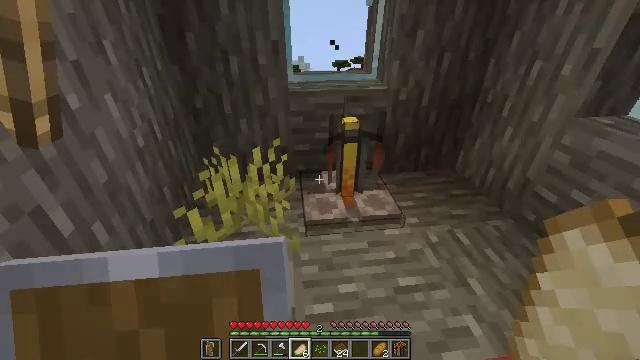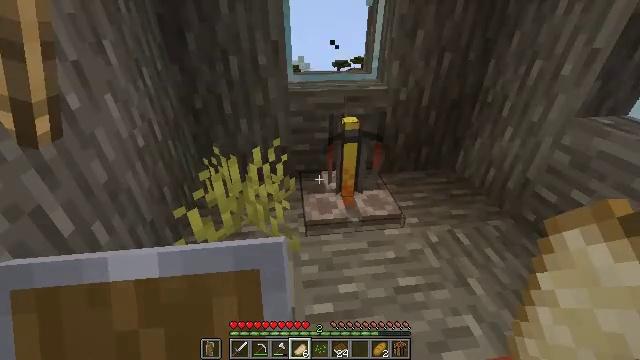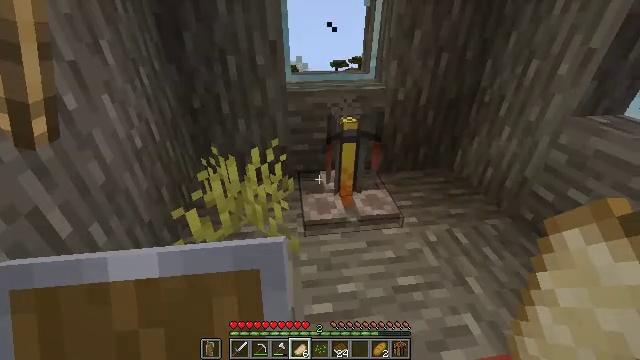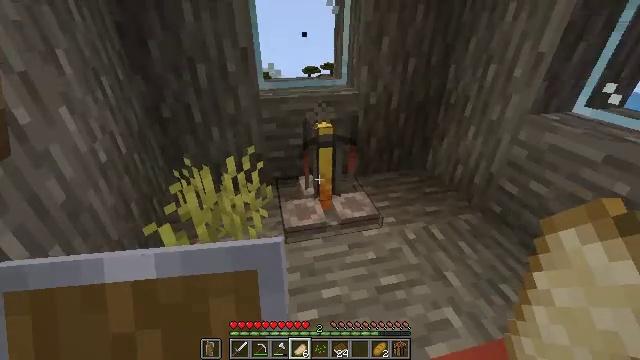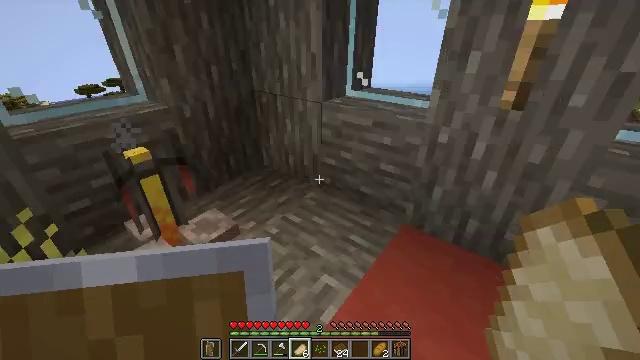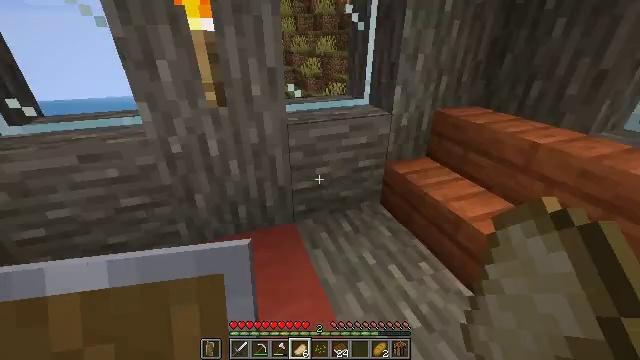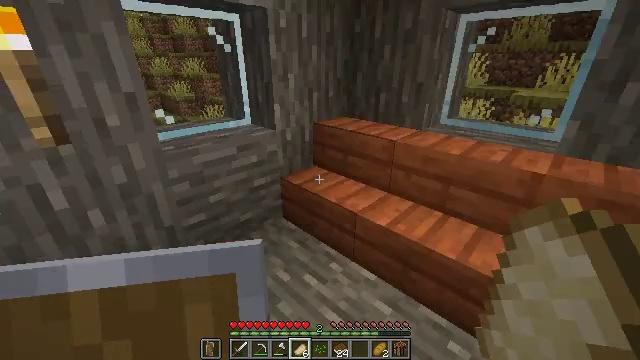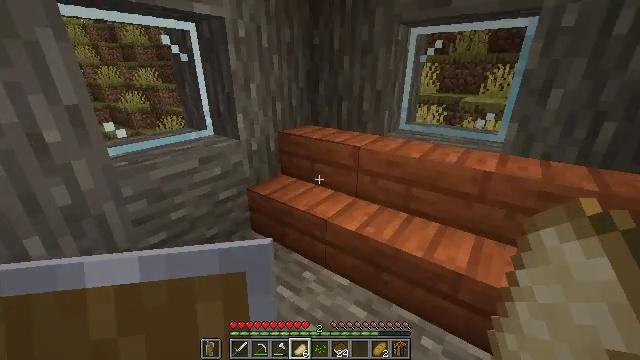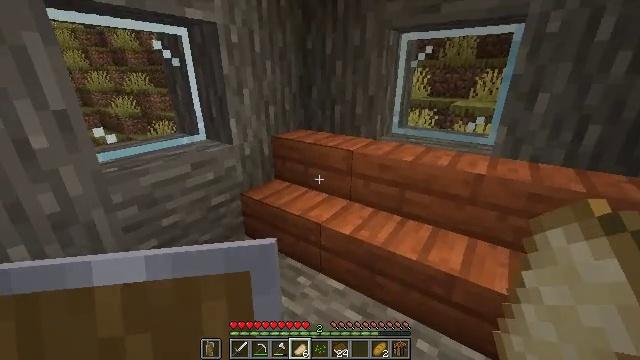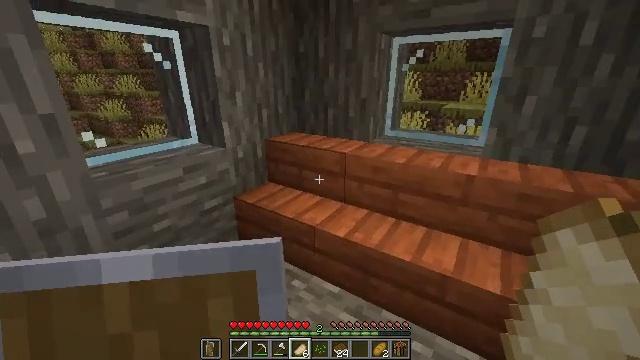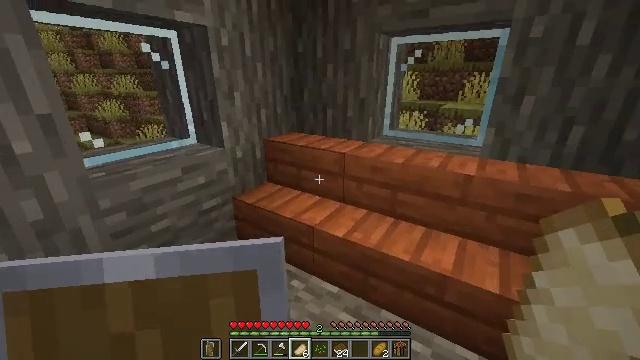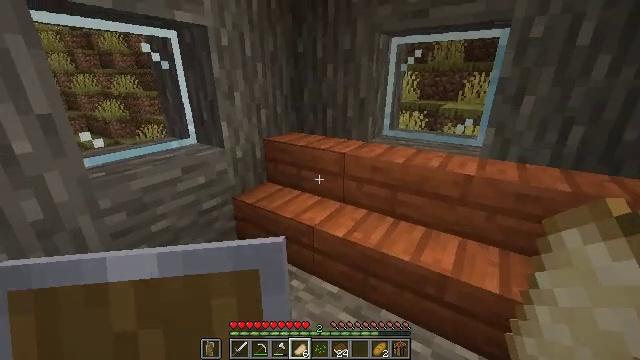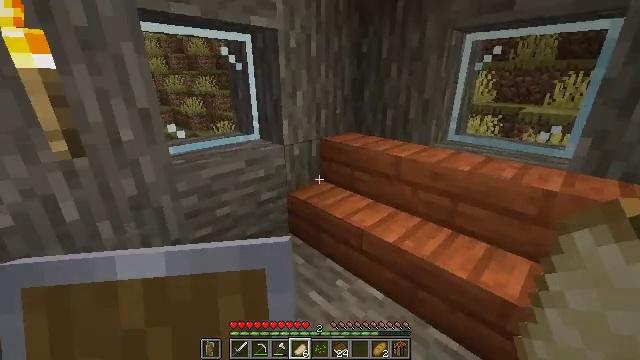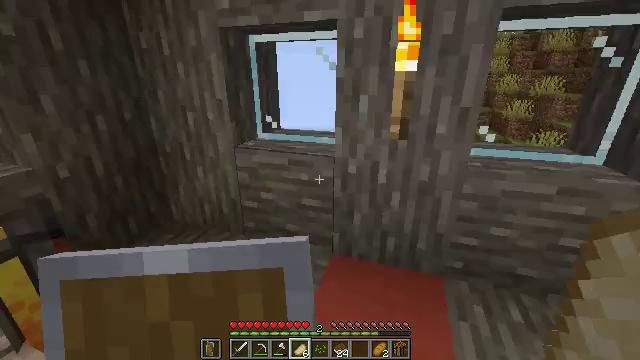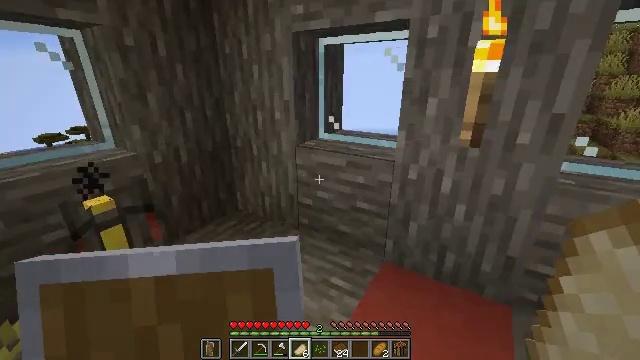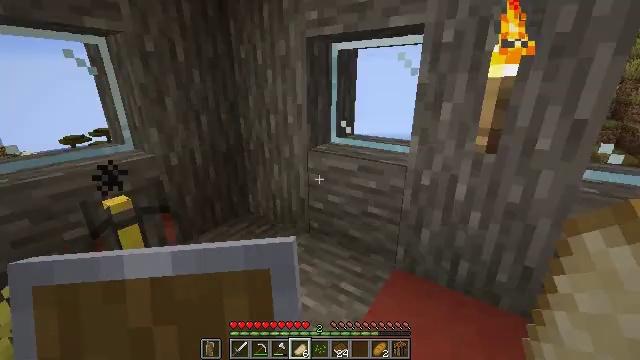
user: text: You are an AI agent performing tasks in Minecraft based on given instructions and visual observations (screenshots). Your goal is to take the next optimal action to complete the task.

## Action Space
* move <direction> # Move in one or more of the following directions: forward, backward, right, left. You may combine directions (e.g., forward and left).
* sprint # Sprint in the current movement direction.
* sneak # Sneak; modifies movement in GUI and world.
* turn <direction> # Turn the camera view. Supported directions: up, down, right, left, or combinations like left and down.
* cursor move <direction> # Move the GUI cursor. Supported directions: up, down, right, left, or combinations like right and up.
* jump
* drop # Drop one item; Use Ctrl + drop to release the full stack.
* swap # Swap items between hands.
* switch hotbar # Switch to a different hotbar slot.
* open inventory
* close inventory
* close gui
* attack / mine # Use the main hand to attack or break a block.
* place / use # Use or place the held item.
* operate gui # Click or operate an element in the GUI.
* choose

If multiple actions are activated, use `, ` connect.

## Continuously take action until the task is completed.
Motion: motion action
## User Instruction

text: Break the brewing stand to collect it.
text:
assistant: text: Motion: no_op
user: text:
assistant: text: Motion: no_op
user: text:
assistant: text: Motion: turn right and up
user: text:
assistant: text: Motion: turn right and up
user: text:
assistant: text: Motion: turn right and up
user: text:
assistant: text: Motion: turn right and up
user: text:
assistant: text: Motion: turn right and up
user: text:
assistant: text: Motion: turn right
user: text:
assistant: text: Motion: turn right
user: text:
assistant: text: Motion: no_op
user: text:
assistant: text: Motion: no_op
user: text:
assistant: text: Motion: turn left
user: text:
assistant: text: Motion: turn left
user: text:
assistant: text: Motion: turn left
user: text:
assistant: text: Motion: turn left
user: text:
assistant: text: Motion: turn left
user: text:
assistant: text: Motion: turn left and down
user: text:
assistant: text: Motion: turn left and down
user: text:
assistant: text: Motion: turn left and down
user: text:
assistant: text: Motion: no_op
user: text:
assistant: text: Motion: move forward
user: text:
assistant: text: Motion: move forward, turn left and down
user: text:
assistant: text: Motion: move forward, turn left and down
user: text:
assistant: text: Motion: move forward, turn left and down, attack / mine
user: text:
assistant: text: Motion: turn left and down, attack / mine
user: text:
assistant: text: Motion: turn down, attack / mine
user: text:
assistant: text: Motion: attack / mine
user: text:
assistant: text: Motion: turn down, attack / mine
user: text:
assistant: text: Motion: attack / mine
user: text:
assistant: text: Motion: attack / mine